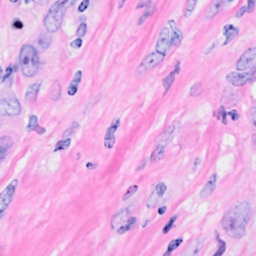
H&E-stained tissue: Breast